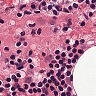
Metastatic tissue present: no